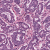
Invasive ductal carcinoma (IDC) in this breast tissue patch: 1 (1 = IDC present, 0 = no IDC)